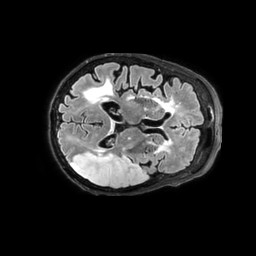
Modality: FLAIR
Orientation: axial
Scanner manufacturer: philips
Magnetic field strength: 3 T
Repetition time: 4.8 s
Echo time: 0.34 s